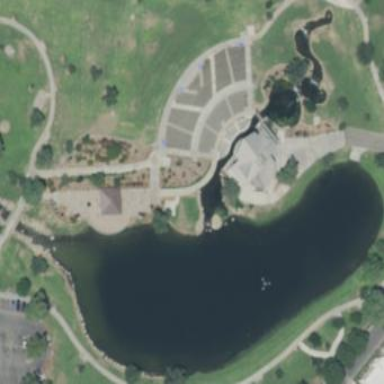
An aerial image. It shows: Pond situated in park with water feature.